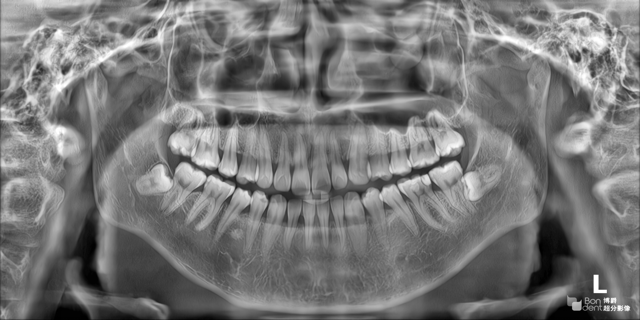
adult